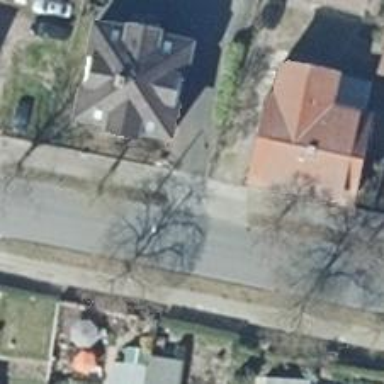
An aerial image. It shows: Driveway leading to service road.